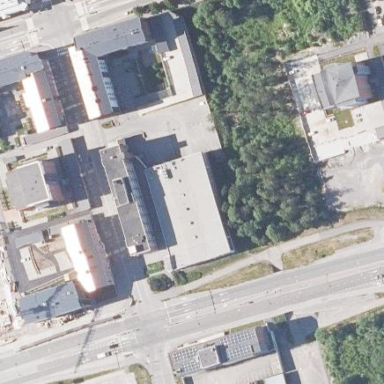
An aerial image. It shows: White commercial building.